Fundus camera: canon
Shooting center: optic_disc
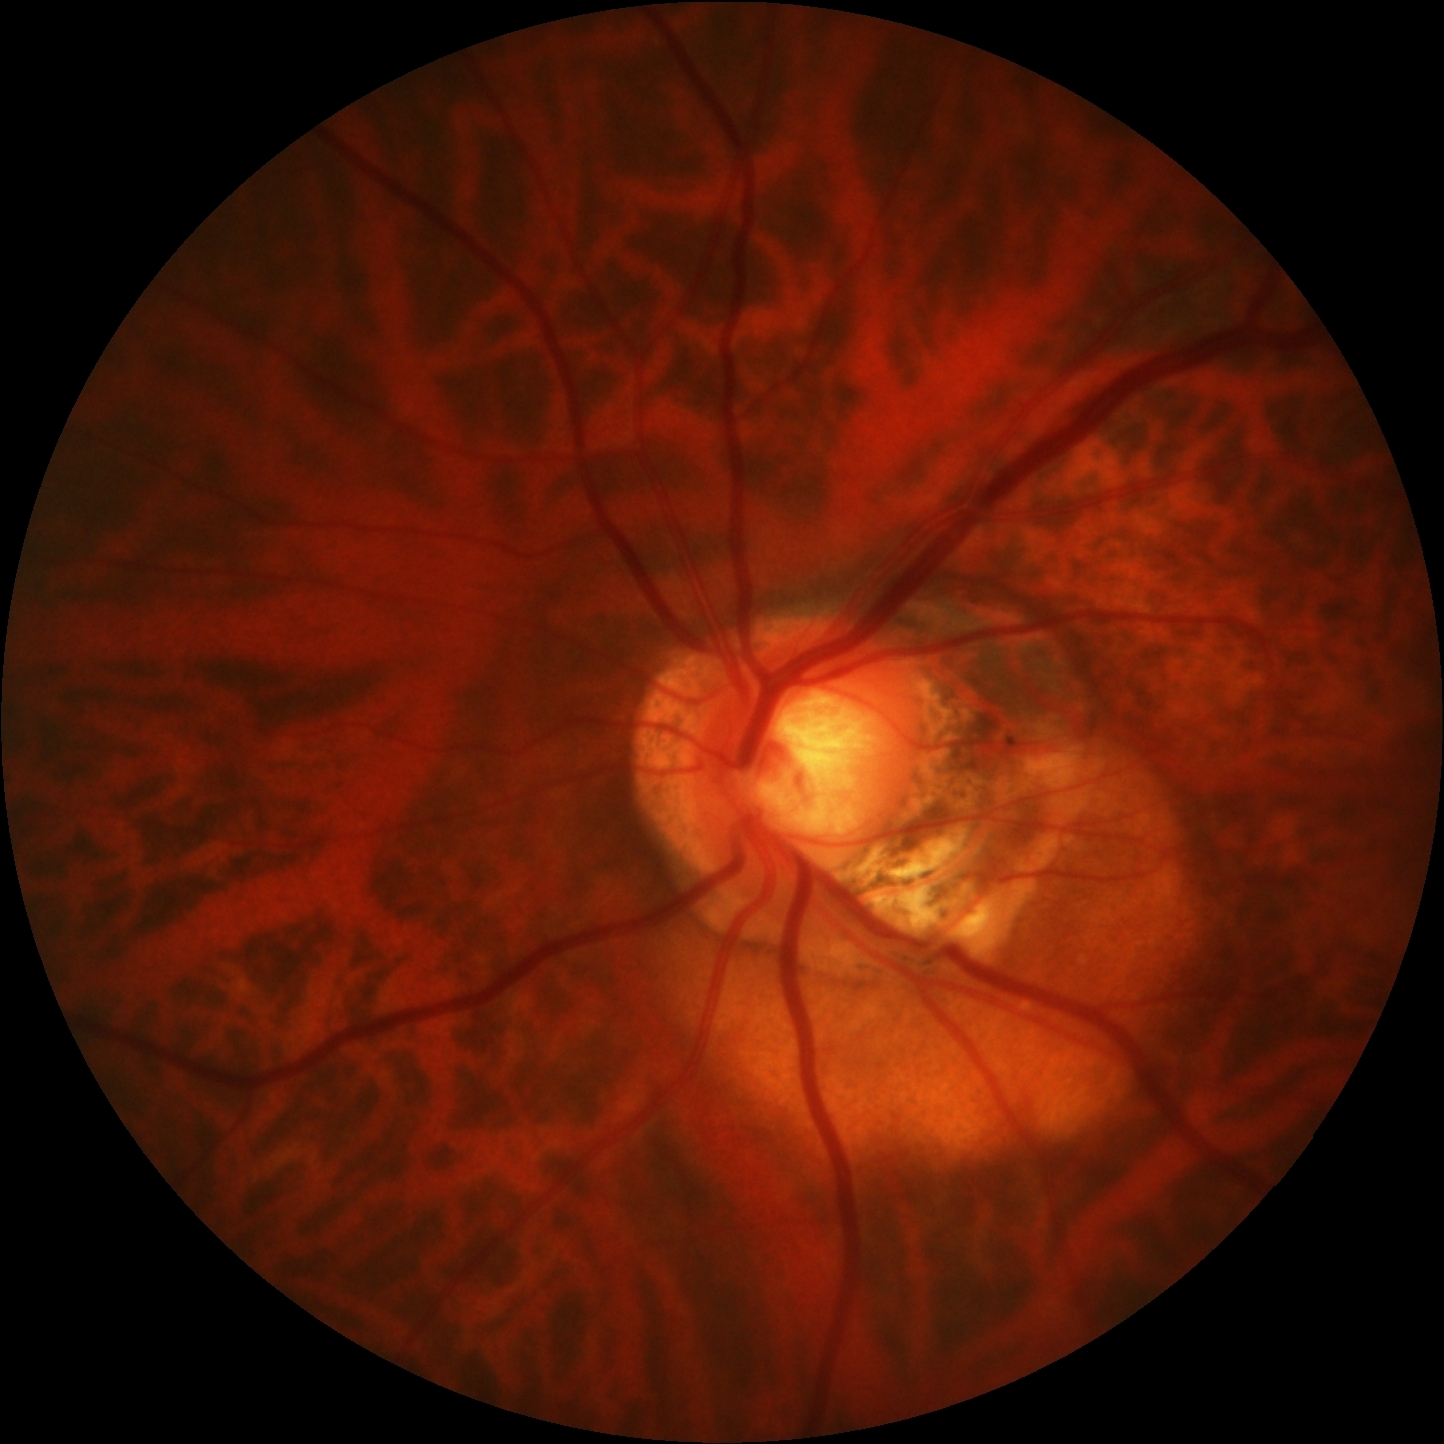
Pathologic myopia: yes
Patchy retinal atrophy: present
Retinal detachment: absent